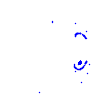
Particle: pion